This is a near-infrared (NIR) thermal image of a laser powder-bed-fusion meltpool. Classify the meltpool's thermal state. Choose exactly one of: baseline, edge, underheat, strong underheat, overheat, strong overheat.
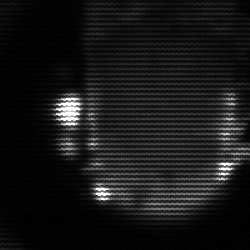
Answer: baseline